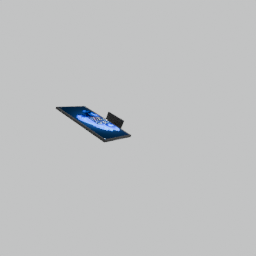
Label: electronics